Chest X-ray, AP view. Patient: 23 years old, sex M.
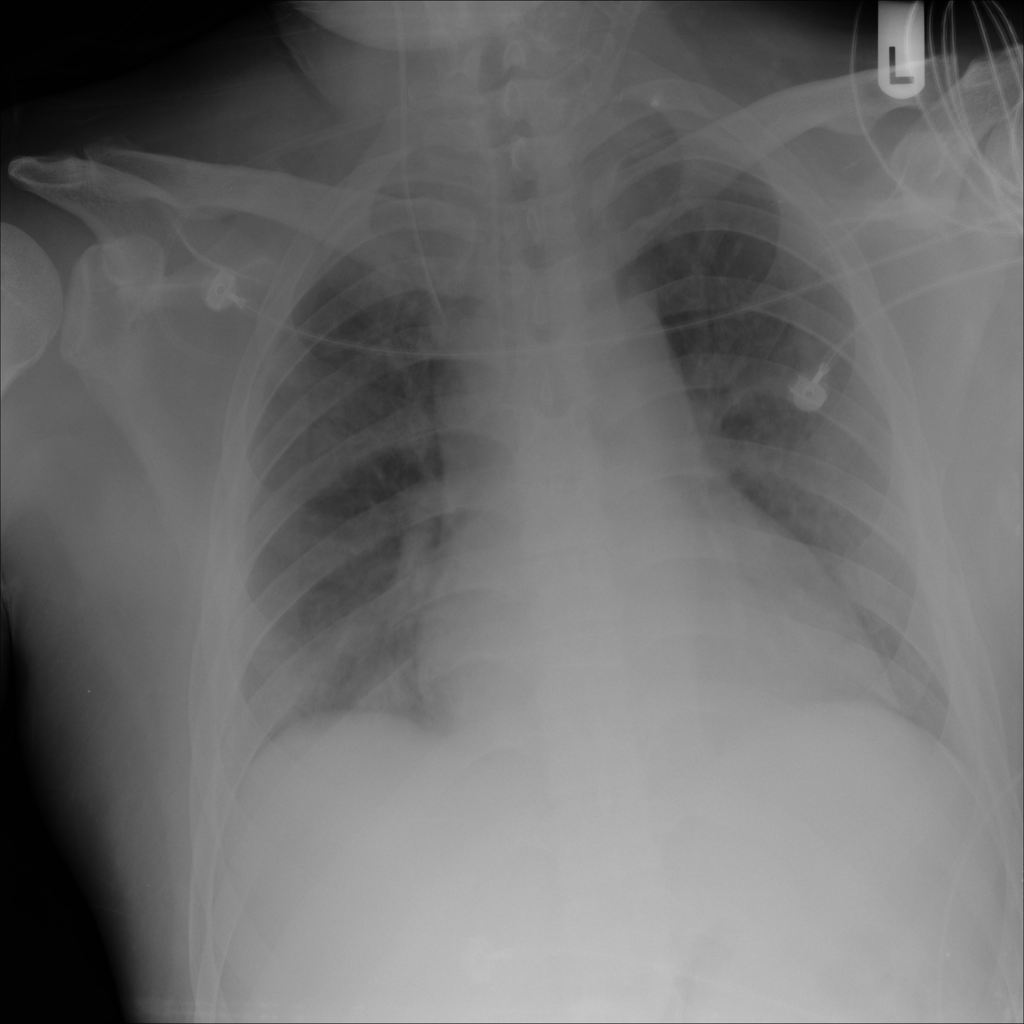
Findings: Effusion